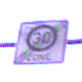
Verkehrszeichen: EndeZone30
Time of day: Dawn
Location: Outdoor (Nature)
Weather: PartlyCloudy
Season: NotSpecified
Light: Natural